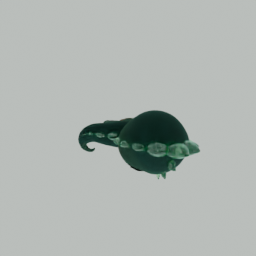
Label: animals